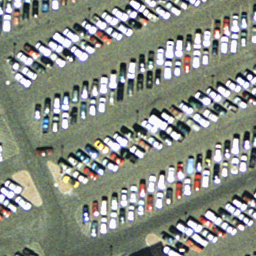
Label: parkinglot